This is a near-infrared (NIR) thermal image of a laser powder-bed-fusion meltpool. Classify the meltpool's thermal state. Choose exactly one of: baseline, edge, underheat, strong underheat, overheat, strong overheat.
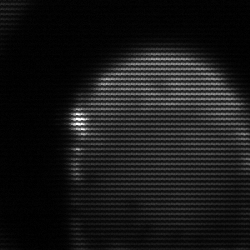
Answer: edge